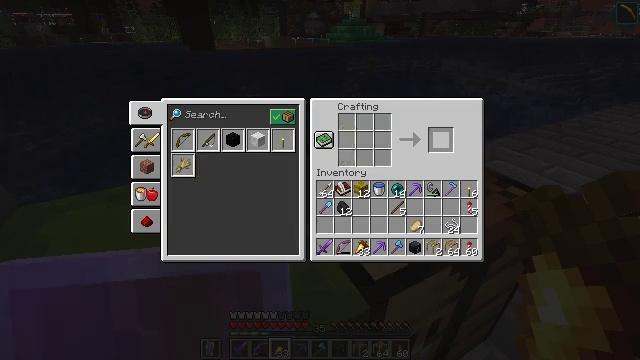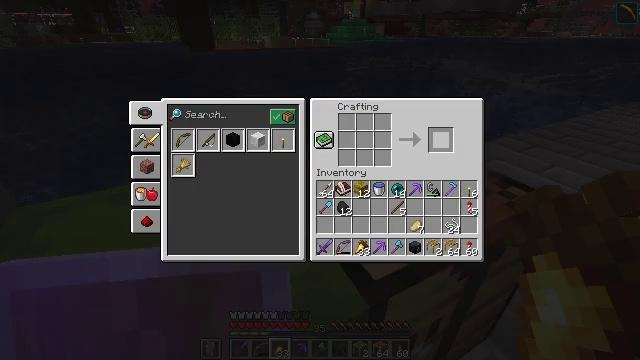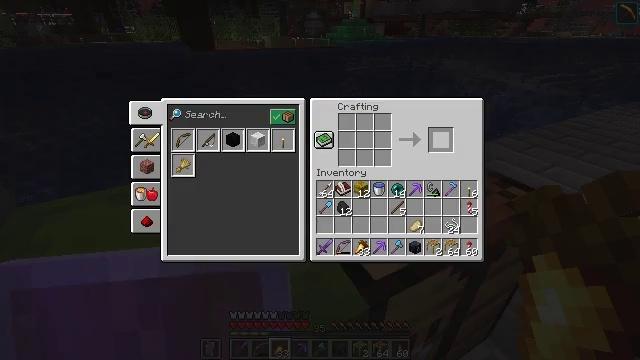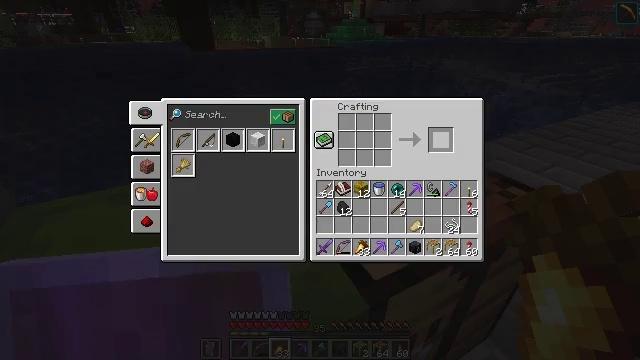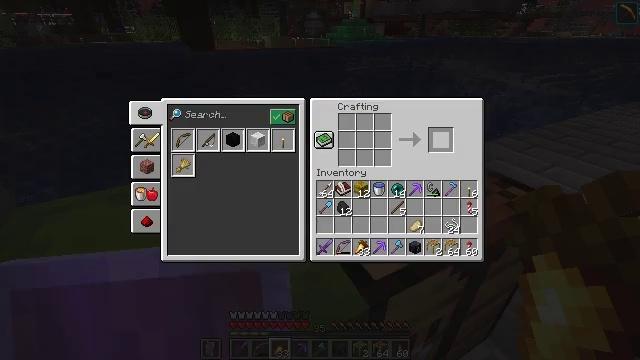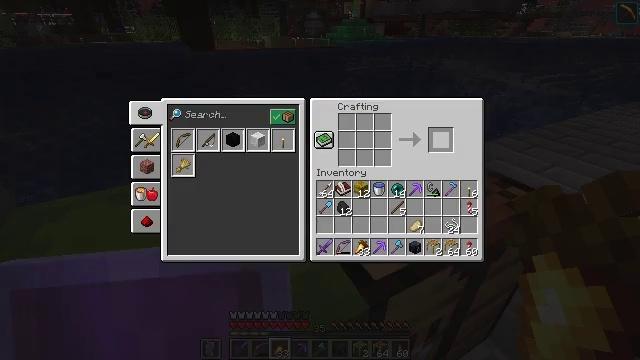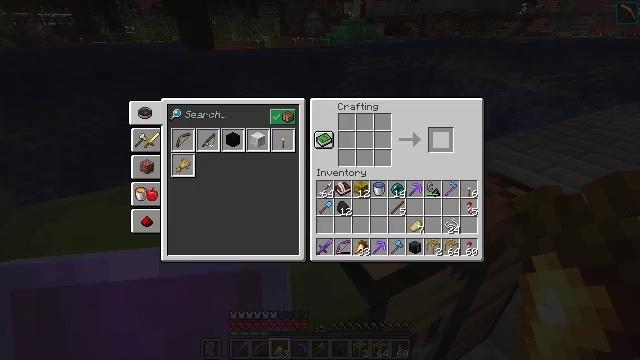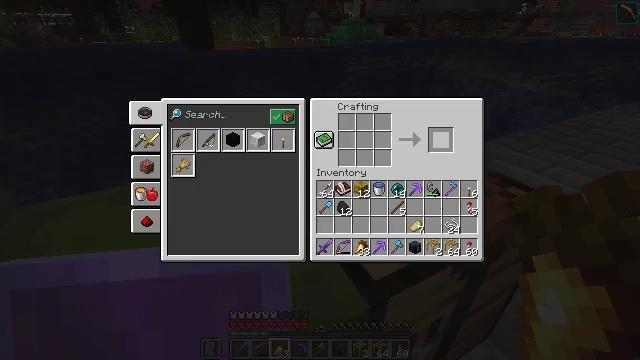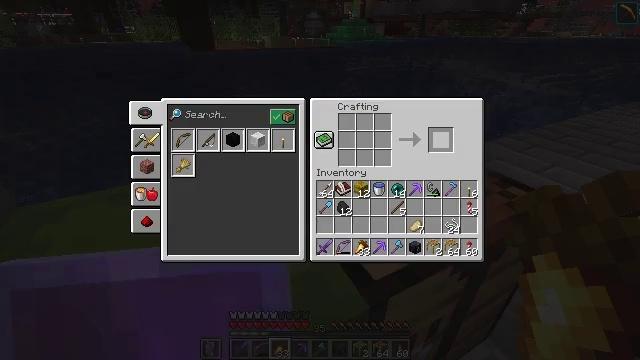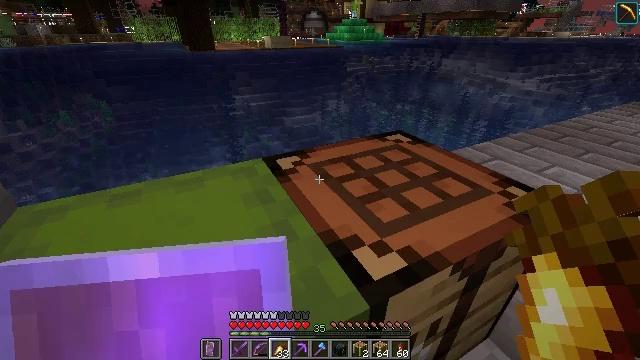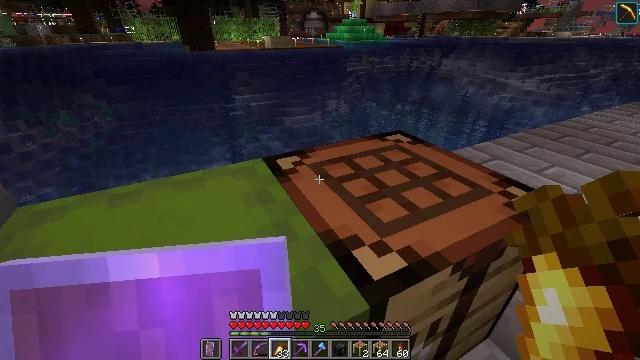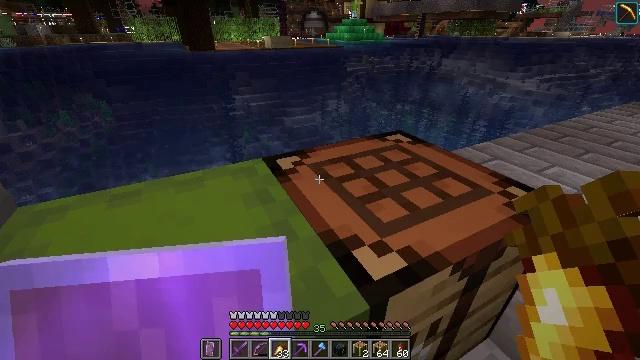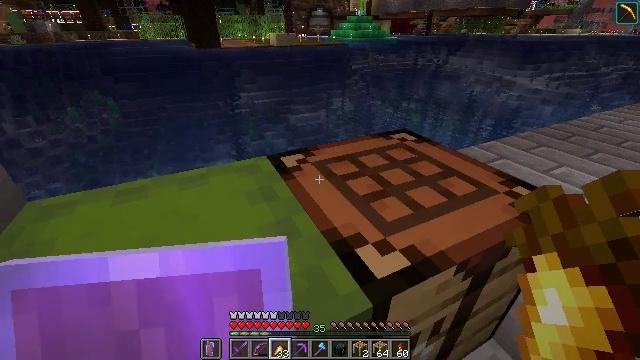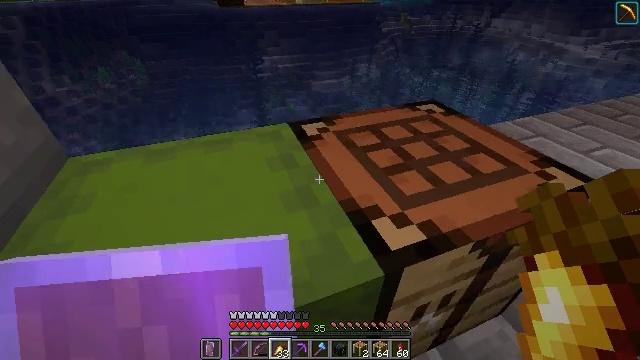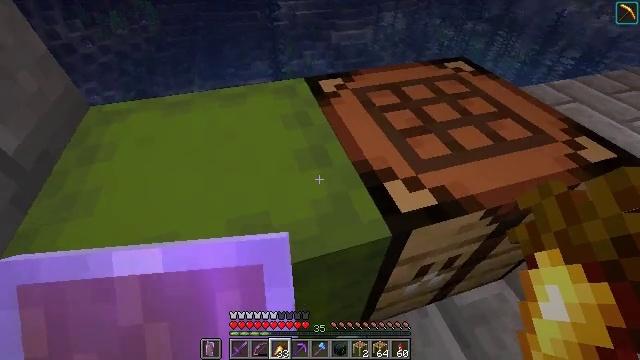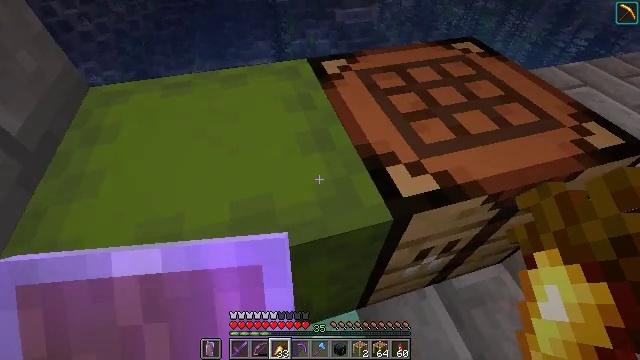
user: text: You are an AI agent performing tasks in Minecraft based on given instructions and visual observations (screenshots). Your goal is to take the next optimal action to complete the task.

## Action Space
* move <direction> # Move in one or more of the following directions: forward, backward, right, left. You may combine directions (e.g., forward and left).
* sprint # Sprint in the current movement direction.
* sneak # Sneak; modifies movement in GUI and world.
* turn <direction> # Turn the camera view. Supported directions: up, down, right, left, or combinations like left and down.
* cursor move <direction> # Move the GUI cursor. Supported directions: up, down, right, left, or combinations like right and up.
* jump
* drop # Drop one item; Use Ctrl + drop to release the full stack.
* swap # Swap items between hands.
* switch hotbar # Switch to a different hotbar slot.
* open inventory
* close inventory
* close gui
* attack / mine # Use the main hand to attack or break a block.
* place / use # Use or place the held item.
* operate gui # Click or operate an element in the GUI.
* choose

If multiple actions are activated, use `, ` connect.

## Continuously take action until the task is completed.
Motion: motion action
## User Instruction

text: Retrieve items from the green shulker box by mining it.
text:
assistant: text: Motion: sneak, operate gui, open gui
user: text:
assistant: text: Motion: sneak, operate gui
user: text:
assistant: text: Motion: sneak, operate gui
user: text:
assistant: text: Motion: sneak
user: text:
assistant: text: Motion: sneak
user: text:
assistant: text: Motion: no_op
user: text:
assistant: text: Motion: no_op
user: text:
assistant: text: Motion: no_op
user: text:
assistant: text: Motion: no_op
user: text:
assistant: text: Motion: close gui
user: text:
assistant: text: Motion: no_op
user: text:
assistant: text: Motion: turn left
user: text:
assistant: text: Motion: turn left and down
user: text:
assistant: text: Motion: turn left and down
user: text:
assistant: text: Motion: turn down
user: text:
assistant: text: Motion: turn left
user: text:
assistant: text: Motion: turn left
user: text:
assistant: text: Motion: no_op
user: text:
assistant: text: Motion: turn left and up
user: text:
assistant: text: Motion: turn left, use / place
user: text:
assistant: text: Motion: use / place
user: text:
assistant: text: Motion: use / place
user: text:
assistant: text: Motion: no_op
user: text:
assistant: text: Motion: no_op
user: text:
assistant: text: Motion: open gui
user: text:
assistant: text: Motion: no_op
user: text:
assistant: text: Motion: no_op
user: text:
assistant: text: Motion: cursor move right
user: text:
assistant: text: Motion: cursor move right and down
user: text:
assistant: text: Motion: cursor move right